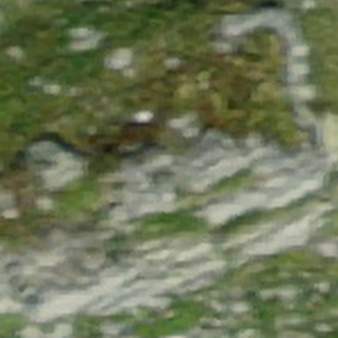
Label: bouldering_area